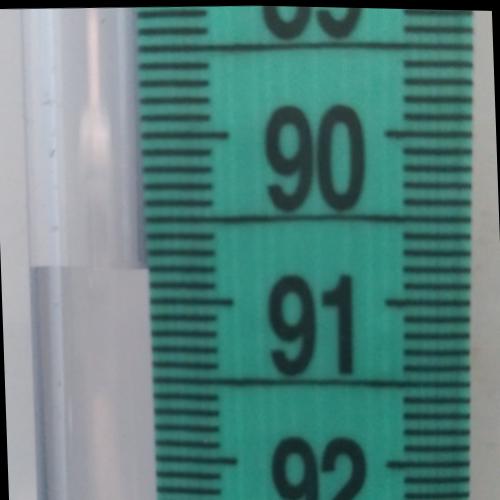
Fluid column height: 90.8 cm